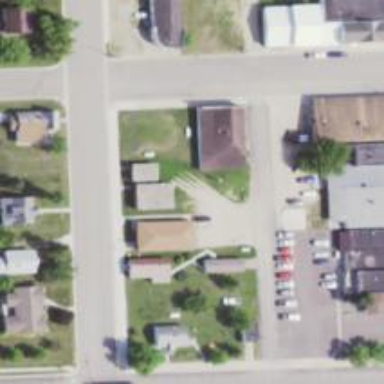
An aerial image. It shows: Post office.